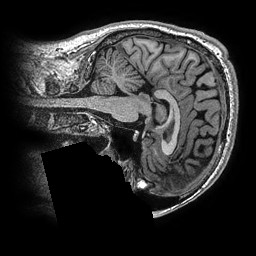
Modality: T1w
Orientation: sagittal
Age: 35
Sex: male
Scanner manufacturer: ge
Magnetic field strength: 3 T
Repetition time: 0.00668 s
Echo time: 0.00294 s